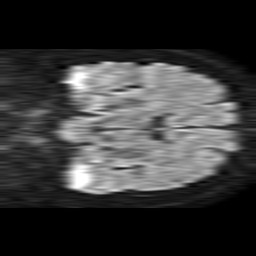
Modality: TRACE
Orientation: coronal
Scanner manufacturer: philips
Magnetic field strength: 1.5 T
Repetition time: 4.6 s
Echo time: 0.08517 s